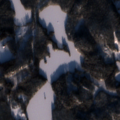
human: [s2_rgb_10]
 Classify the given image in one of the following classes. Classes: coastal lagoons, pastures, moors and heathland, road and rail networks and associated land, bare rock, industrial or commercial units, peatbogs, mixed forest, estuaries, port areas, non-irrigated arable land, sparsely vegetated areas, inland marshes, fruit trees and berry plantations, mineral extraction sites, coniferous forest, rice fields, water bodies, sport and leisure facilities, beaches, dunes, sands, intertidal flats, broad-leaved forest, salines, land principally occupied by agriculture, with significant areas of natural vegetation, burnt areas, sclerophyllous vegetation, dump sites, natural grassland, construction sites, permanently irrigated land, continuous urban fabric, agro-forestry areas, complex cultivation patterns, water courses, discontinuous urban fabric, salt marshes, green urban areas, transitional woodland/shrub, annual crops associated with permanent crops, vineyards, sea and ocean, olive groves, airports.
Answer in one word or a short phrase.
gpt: land principally occupied by agriculture, with significant areas of natural vegetation, coniferous forest